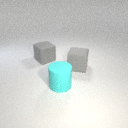
large gray rubber cube to the left of large gray rubber cube